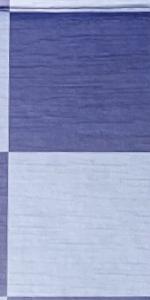
Label: Empty